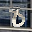
Label: 8